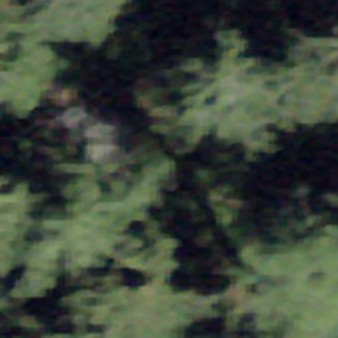
Label: other